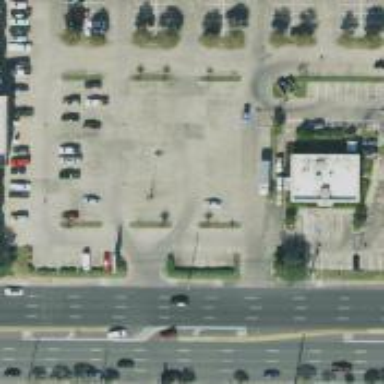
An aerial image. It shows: Parking space is available.